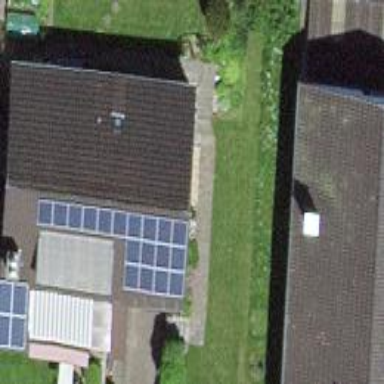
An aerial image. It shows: Solar power generator with photovoltaic panels.